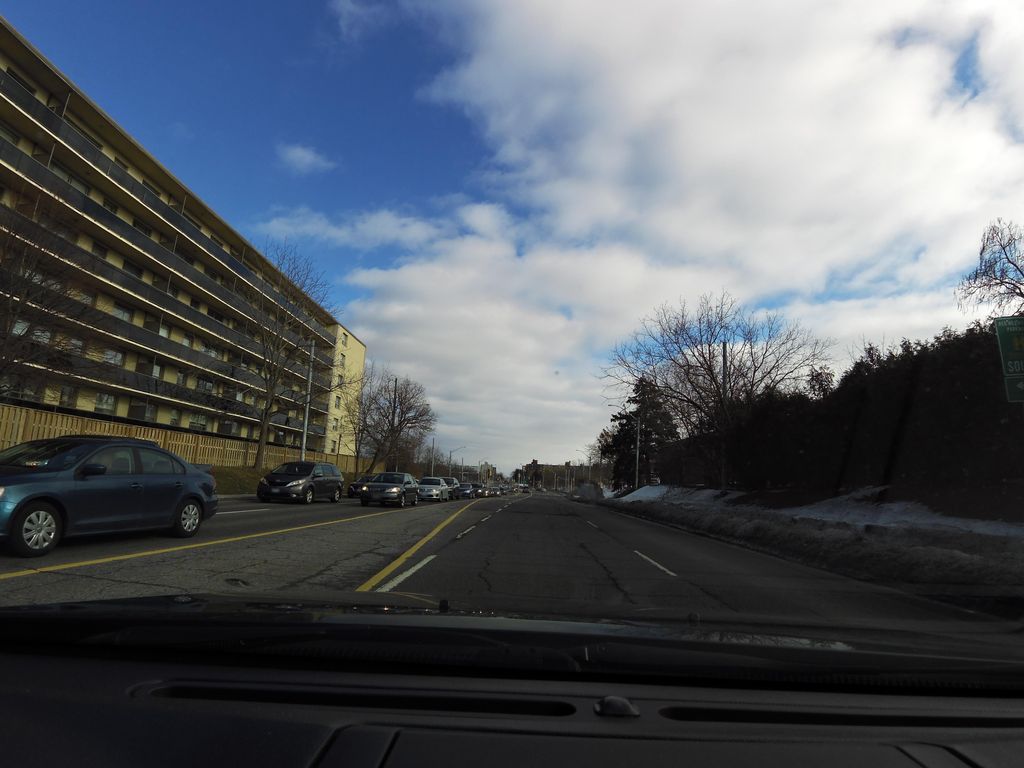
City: hamilton